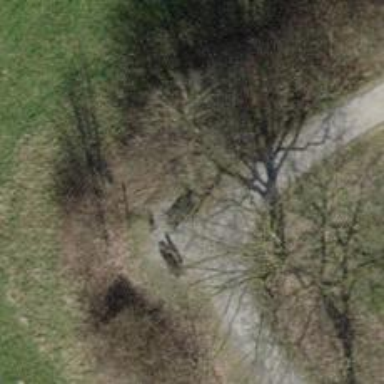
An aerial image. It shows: Bench for seating.